Question: I'm trying to add a button in the Titlebar, I would like to give it the same aspect than the other buttons but I'm unable to do it, see:

Notice that my new button has a shiner color than the others and also the size protrudes out the yellowed border.
This is the code that I'm using:
'''
Imports Telerik.WinControls.UI
Public Class RadForm_TestForm : Inherits RadForm
Public Sub New()
' This call is required by the designer.
InitializeComponent()
' Set the RadForm design.
With Me
.ThemeName = "VisualStudio2012Dark" ' The visual theme.
.FormElement.Border.ForeColor = Color.Gold ' Set the borders color.
.FormElement.Border.Width = 1I ' Set the borders width.
.FormElement.TitleBar.BorderPrimitive.ForeColor = Color.Red
.FormElement.TitleBar.ForeColor = Color.LightGray ' Set the TitleBar text color.
.FormElement.TitleBar.MinimizeButton.Enabled = False
End With
' Create a RadButtonElement.
Dim SystrayButton As New RadButtonElement()
With SystrayButton ' Set the RadForm design.
.Text = "."
.ShowBorder = False
.AutoSize = False
.Size = Me.FormElement.TitleBar.MinimizeButton.Size
' .ButtonFillElement.BackColor = Me.FormElement.TitleBar.MinimizeButton.BackColor
End With
' Add the Button in the TitleBar.
Me.FormElement.TitleBar.Children(2).Children(0).Children.Insert(0, SystrayButton)
End Sub
End Class
'''
Notice that in the code above this line is disabled:
'''
.ButtonFillElement.BackColor = Me.FormElement.TitleBar.MinimizeButton.BackColor
'''
Because if I change the color in that way, if I put the mouse over the button it does not change the color when it is focused.
> Update:
Maybe a solution could be applying the same theme of my 'RadForm' on the 'RadButtonElement'?
I've read this: <URL>
...but I really don't understand how to do it, I don't have any 'DefaultStyleBuilder' and I can't find info in telerik about what means that.
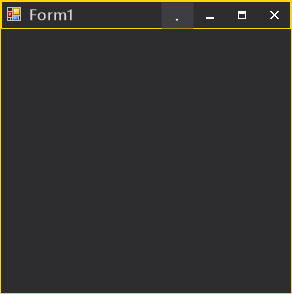
Answer: Solution suggested by the Admin of Telerik forums:
FormElement.TitleBar.SystemButtons collection contains RadImageButtonElements. In order to add a new system button to the title bar, you should create a RadImageButtonElement. Additionally, to obtain the same design as the Minimize button, you should set the RadImageButtonElement.ThemeRole property to "TitleBarMinimizeButton". Afterwards, change the DisplayStyle property to Text. Here is a sample code snippet:
'''
Sub New()
InitializeComponent()
With Me
.ThemeName = "VisualStudio2012Dark" ' The visual theme.
.FormElement.Border.ForeColor = Color.Gold ' Set the borders color.
.FormElement.Border.Width = 1I ' Set the borders width.
.FormElement.TitleBar.BorderPrimitive.ForeColor = Color.Red
.FormElement.TitleBar.ForeColor = Color.LightGray ' Set the TitleBar text color.
.FormElement.TitleBar.MinimizeButton.Enabled = False
End With
' Create a RadButtonElement.
Dim systrayButton As New RadImageButtonElement()
With systrayButton ' Set the RadForm design.
.ThemeRole = "TitleBarMinimizeButton"
.Text = "."
.DisplayStyle = Telerik.WinControls.DisplayStyle.Text
.ShowBorder = False
.AutoSize = False
.Size = Me.FormElement.TitleBar.MinimizeButton.Size
End With
AddHandler systrayButton.Click, AddressOf systrayButton_Click
' Add the Button in the TitleBar.
Me.FormElement.TitleBar.SystemButtons.Children.Insert(0, systrayButton)
End Sub
Private Sub systrayButton_Click(sender As Object, e As EventArgs)
Me.Size = New Size(600, 600)
End Sub
'''

Source: <URL>